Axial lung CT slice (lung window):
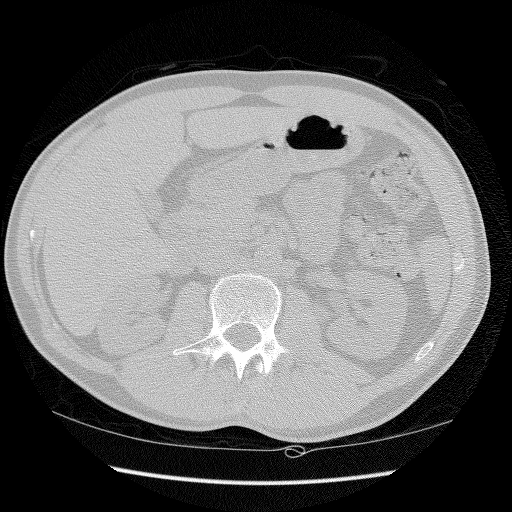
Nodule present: no